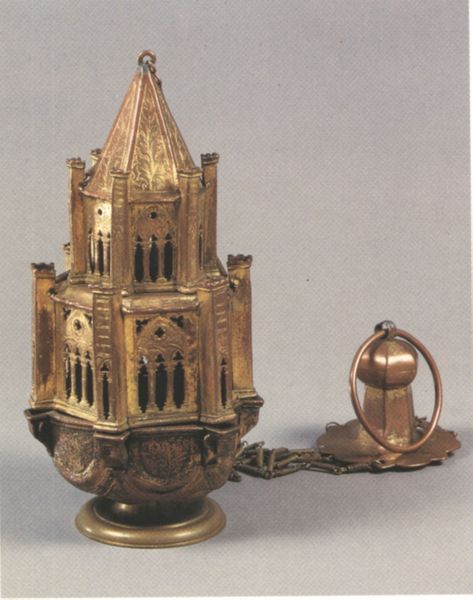
Titel: Weihrauchgefäß
Institution: Florenz, Bargello
Schlagwörter: haus, schloss, gold, kette, bronze, ring, messing, burg, weihrauch, behälter, reliquie, tabernakel, ampel, spender, messingfigur, kirchdom, vergroldet